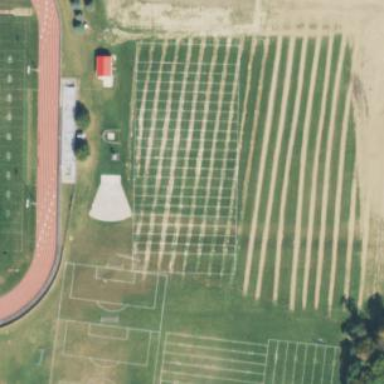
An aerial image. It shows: American football pitch for leisure and sport activities.